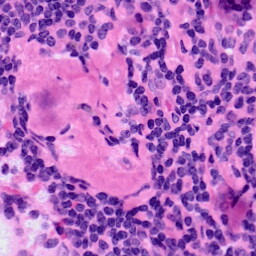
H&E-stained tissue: LymphNode